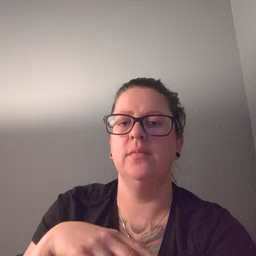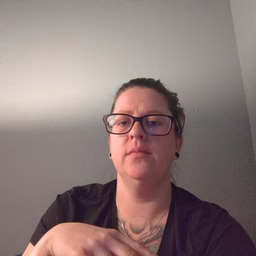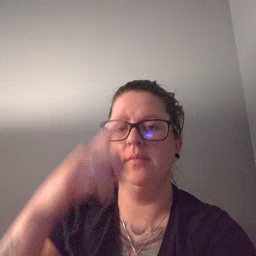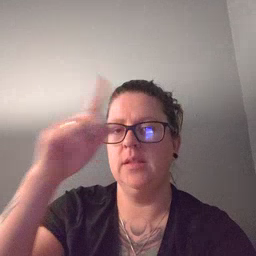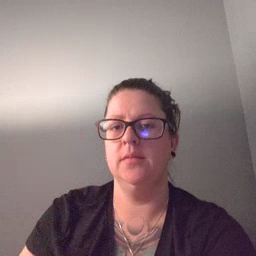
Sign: penny